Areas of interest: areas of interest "Xinghua South Street No. 8 Courtyard"
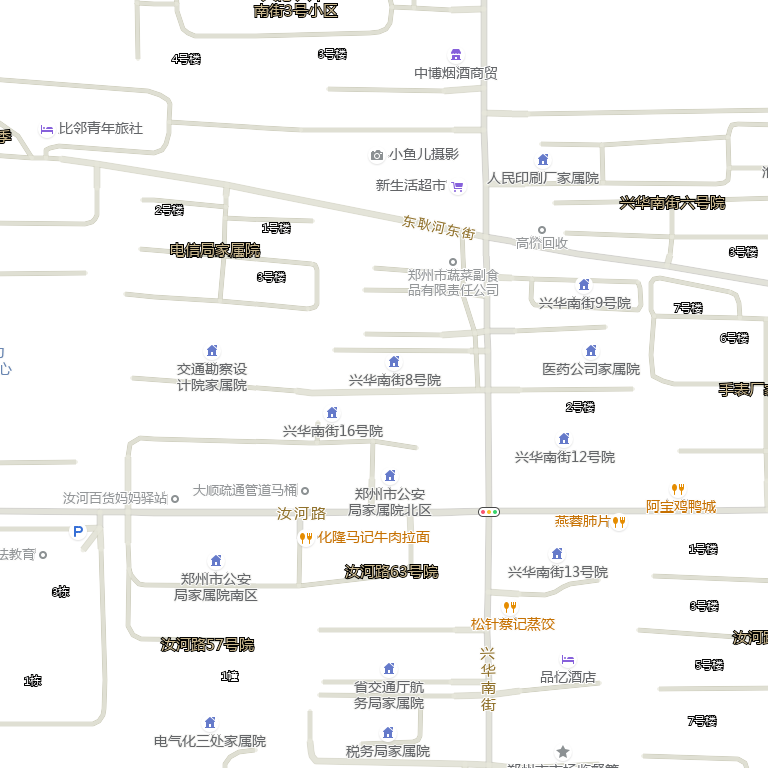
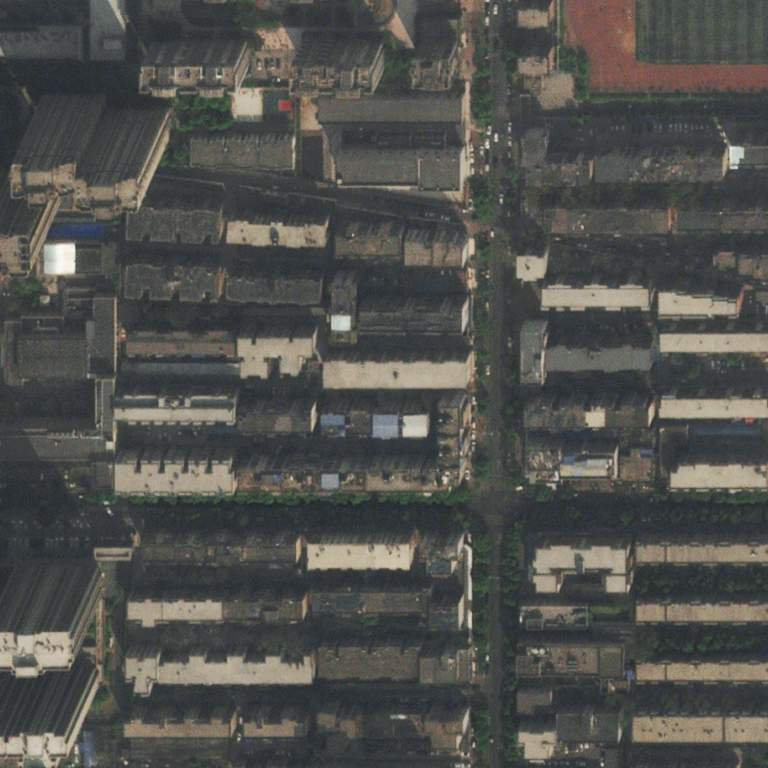